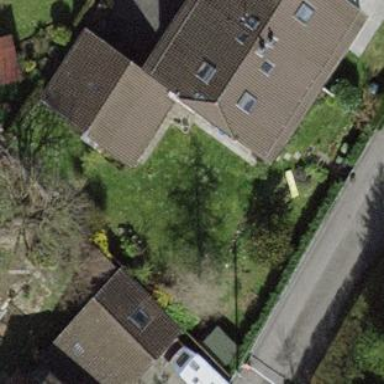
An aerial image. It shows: Garden enclosed by fence.